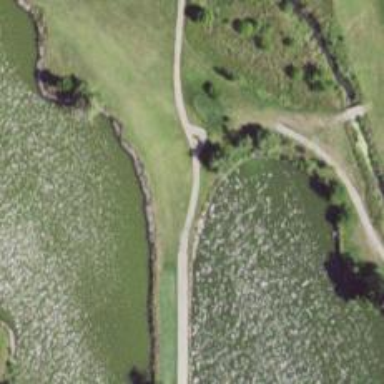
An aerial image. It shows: Path for both roads and golfers.